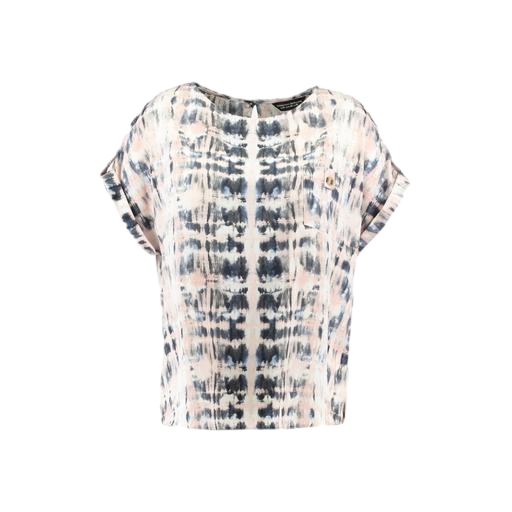
pink shibori-print tee, blue plus size printed t-shirt only macy, blue animal-print t-shirt only macy, white background